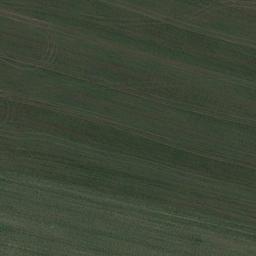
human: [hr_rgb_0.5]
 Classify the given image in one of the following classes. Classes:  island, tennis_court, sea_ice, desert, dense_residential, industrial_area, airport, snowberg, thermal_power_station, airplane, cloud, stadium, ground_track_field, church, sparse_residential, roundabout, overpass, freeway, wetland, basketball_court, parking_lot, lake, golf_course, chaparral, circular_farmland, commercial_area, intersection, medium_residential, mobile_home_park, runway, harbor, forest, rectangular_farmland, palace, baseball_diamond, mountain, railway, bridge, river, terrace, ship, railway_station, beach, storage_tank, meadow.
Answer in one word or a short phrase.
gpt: meadow